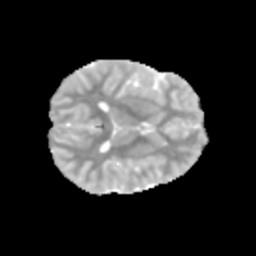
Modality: MD
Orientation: axial
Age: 11
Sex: female
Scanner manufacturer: siemens
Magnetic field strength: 3 T
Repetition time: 3.8 s
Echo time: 0.07 s